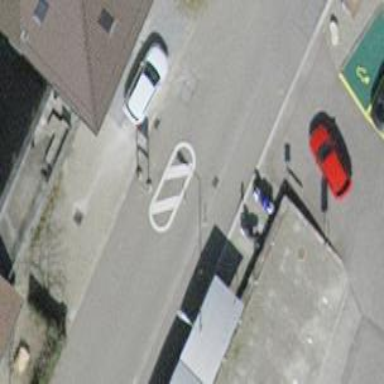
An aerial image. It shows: Bollard barrier.